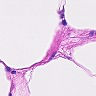
Metastatic tissue present: no